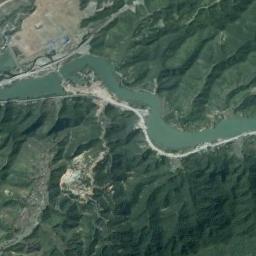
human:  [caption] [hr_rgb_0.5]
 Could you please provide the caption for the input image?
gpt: There are a lot of trees on either side of the river .

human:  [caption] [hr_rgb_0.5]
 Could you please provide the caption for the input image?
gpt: The river goes through mountains with green plants .

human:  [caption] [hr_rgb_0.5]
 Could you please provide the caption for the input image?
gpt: A winding, Turquoise river with green hills on both sides .

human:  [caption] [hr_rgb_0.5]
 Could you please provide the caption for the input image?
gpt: The green river goes through the mountainous area covered with vegetation .

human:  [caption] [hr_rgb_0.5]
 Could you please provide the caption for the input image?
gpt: There are green forests and meadows around the river .